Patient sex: M
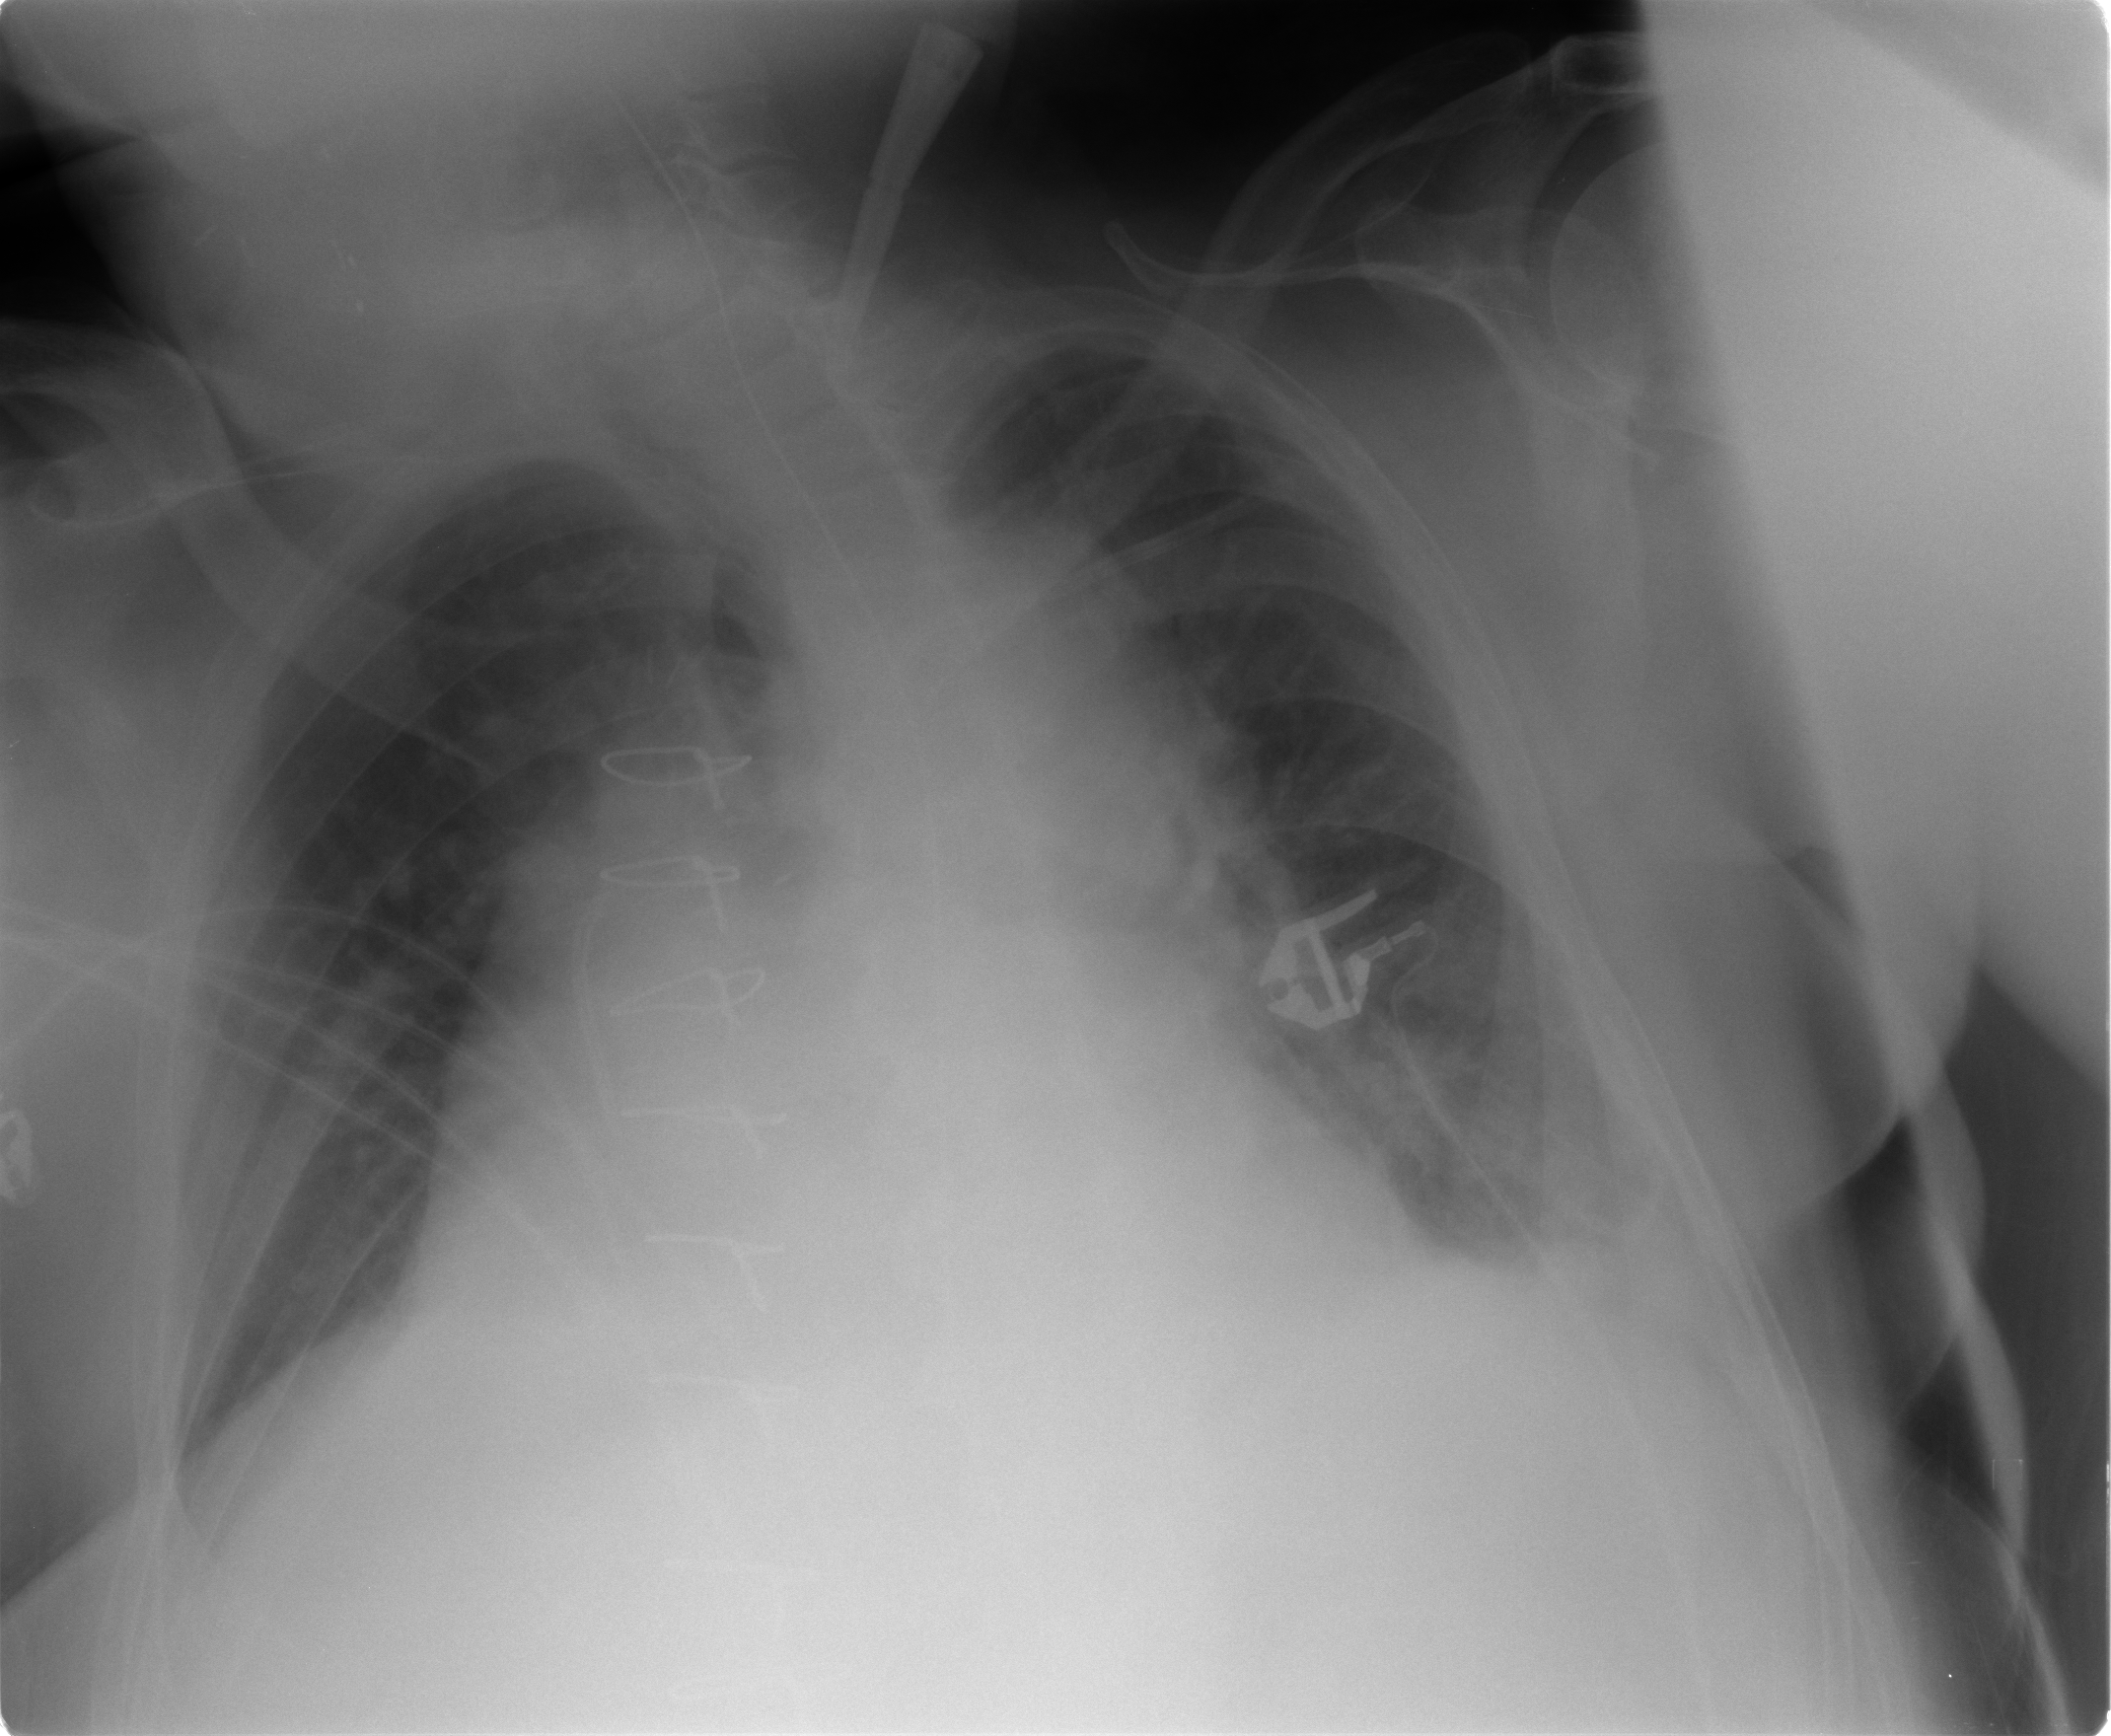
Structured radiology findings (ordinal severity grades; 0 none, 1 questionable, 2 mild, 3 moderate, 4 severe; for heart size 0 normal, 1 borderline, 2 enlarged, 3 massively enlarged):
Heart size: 2
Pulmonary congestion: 1
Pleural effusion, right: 0
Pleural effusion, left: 2
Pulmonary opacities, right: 0
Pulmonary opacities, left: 0
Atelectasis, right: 1
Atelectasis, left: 2